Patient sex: M
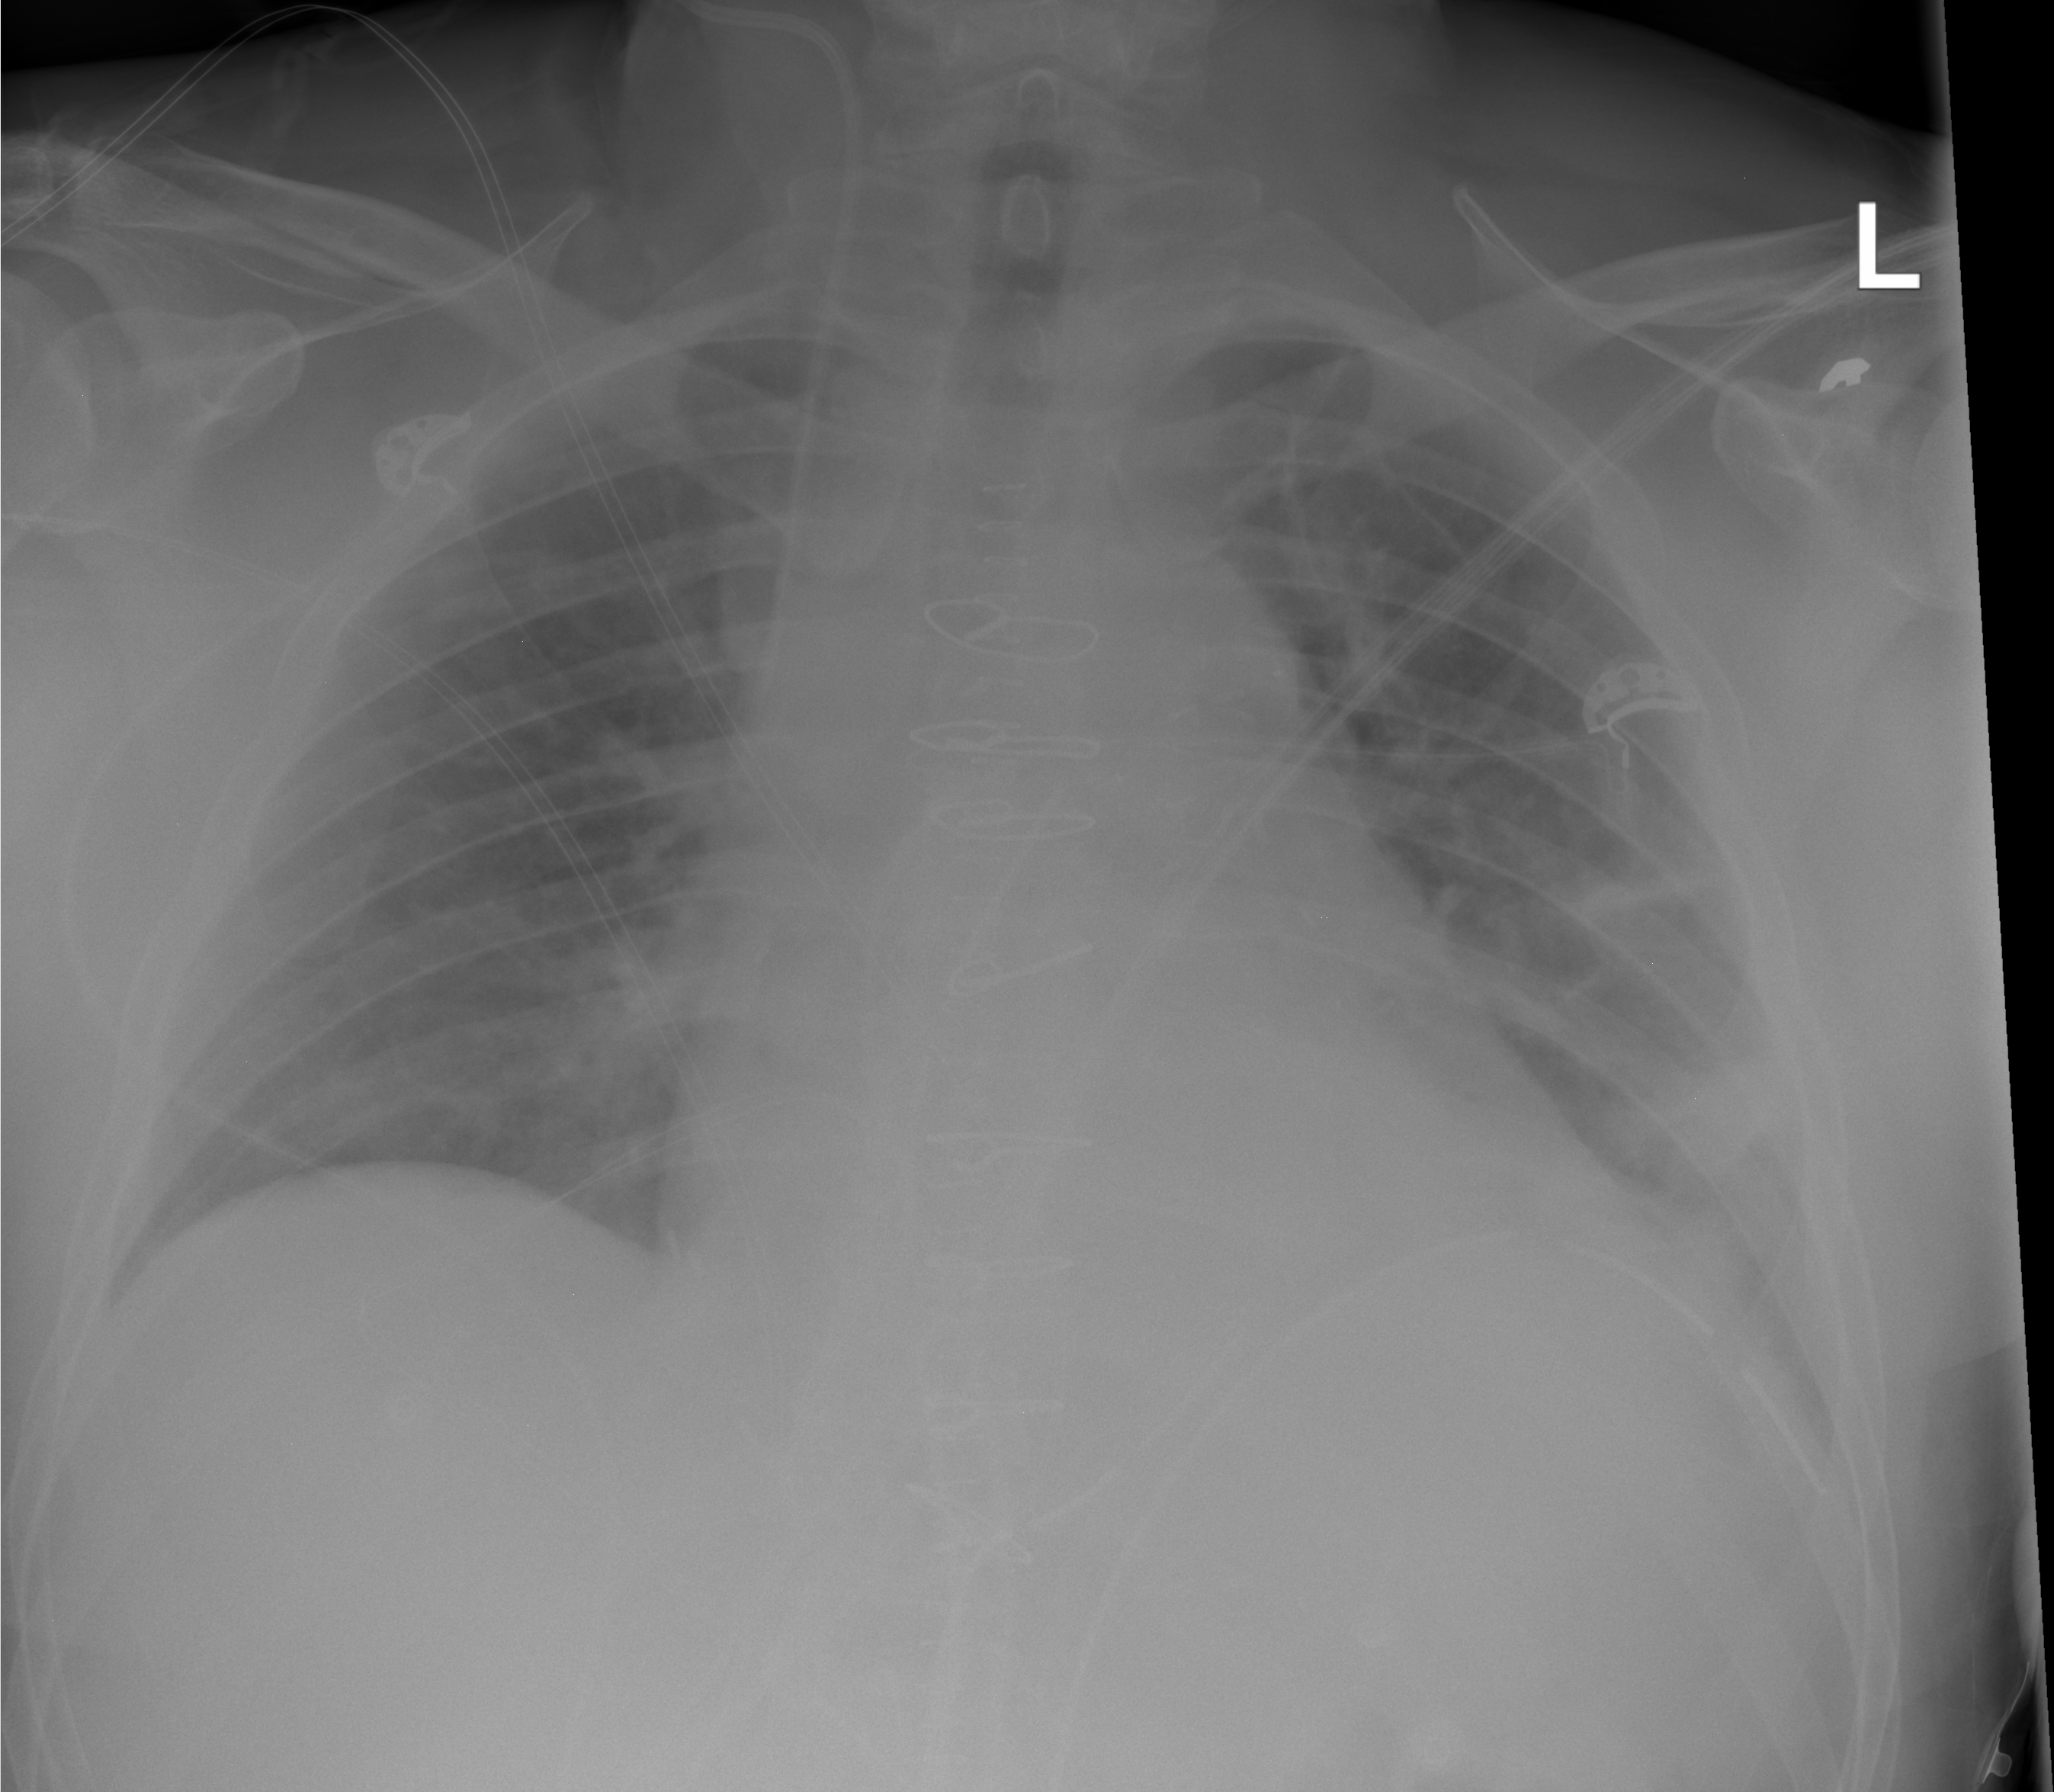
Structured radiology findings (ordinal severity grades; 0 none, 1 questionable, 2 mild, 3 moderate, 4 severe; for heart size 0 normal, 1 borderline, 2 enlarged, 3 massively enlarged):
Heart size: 2
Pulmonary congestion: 0
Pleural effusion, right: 0
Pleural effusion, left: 1
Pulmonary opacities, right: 0
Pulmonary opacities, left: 0
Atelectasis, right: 2
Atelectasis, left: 2